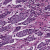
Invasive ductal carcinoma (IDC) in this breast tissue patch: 1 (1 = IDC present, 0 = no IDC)